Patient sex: M
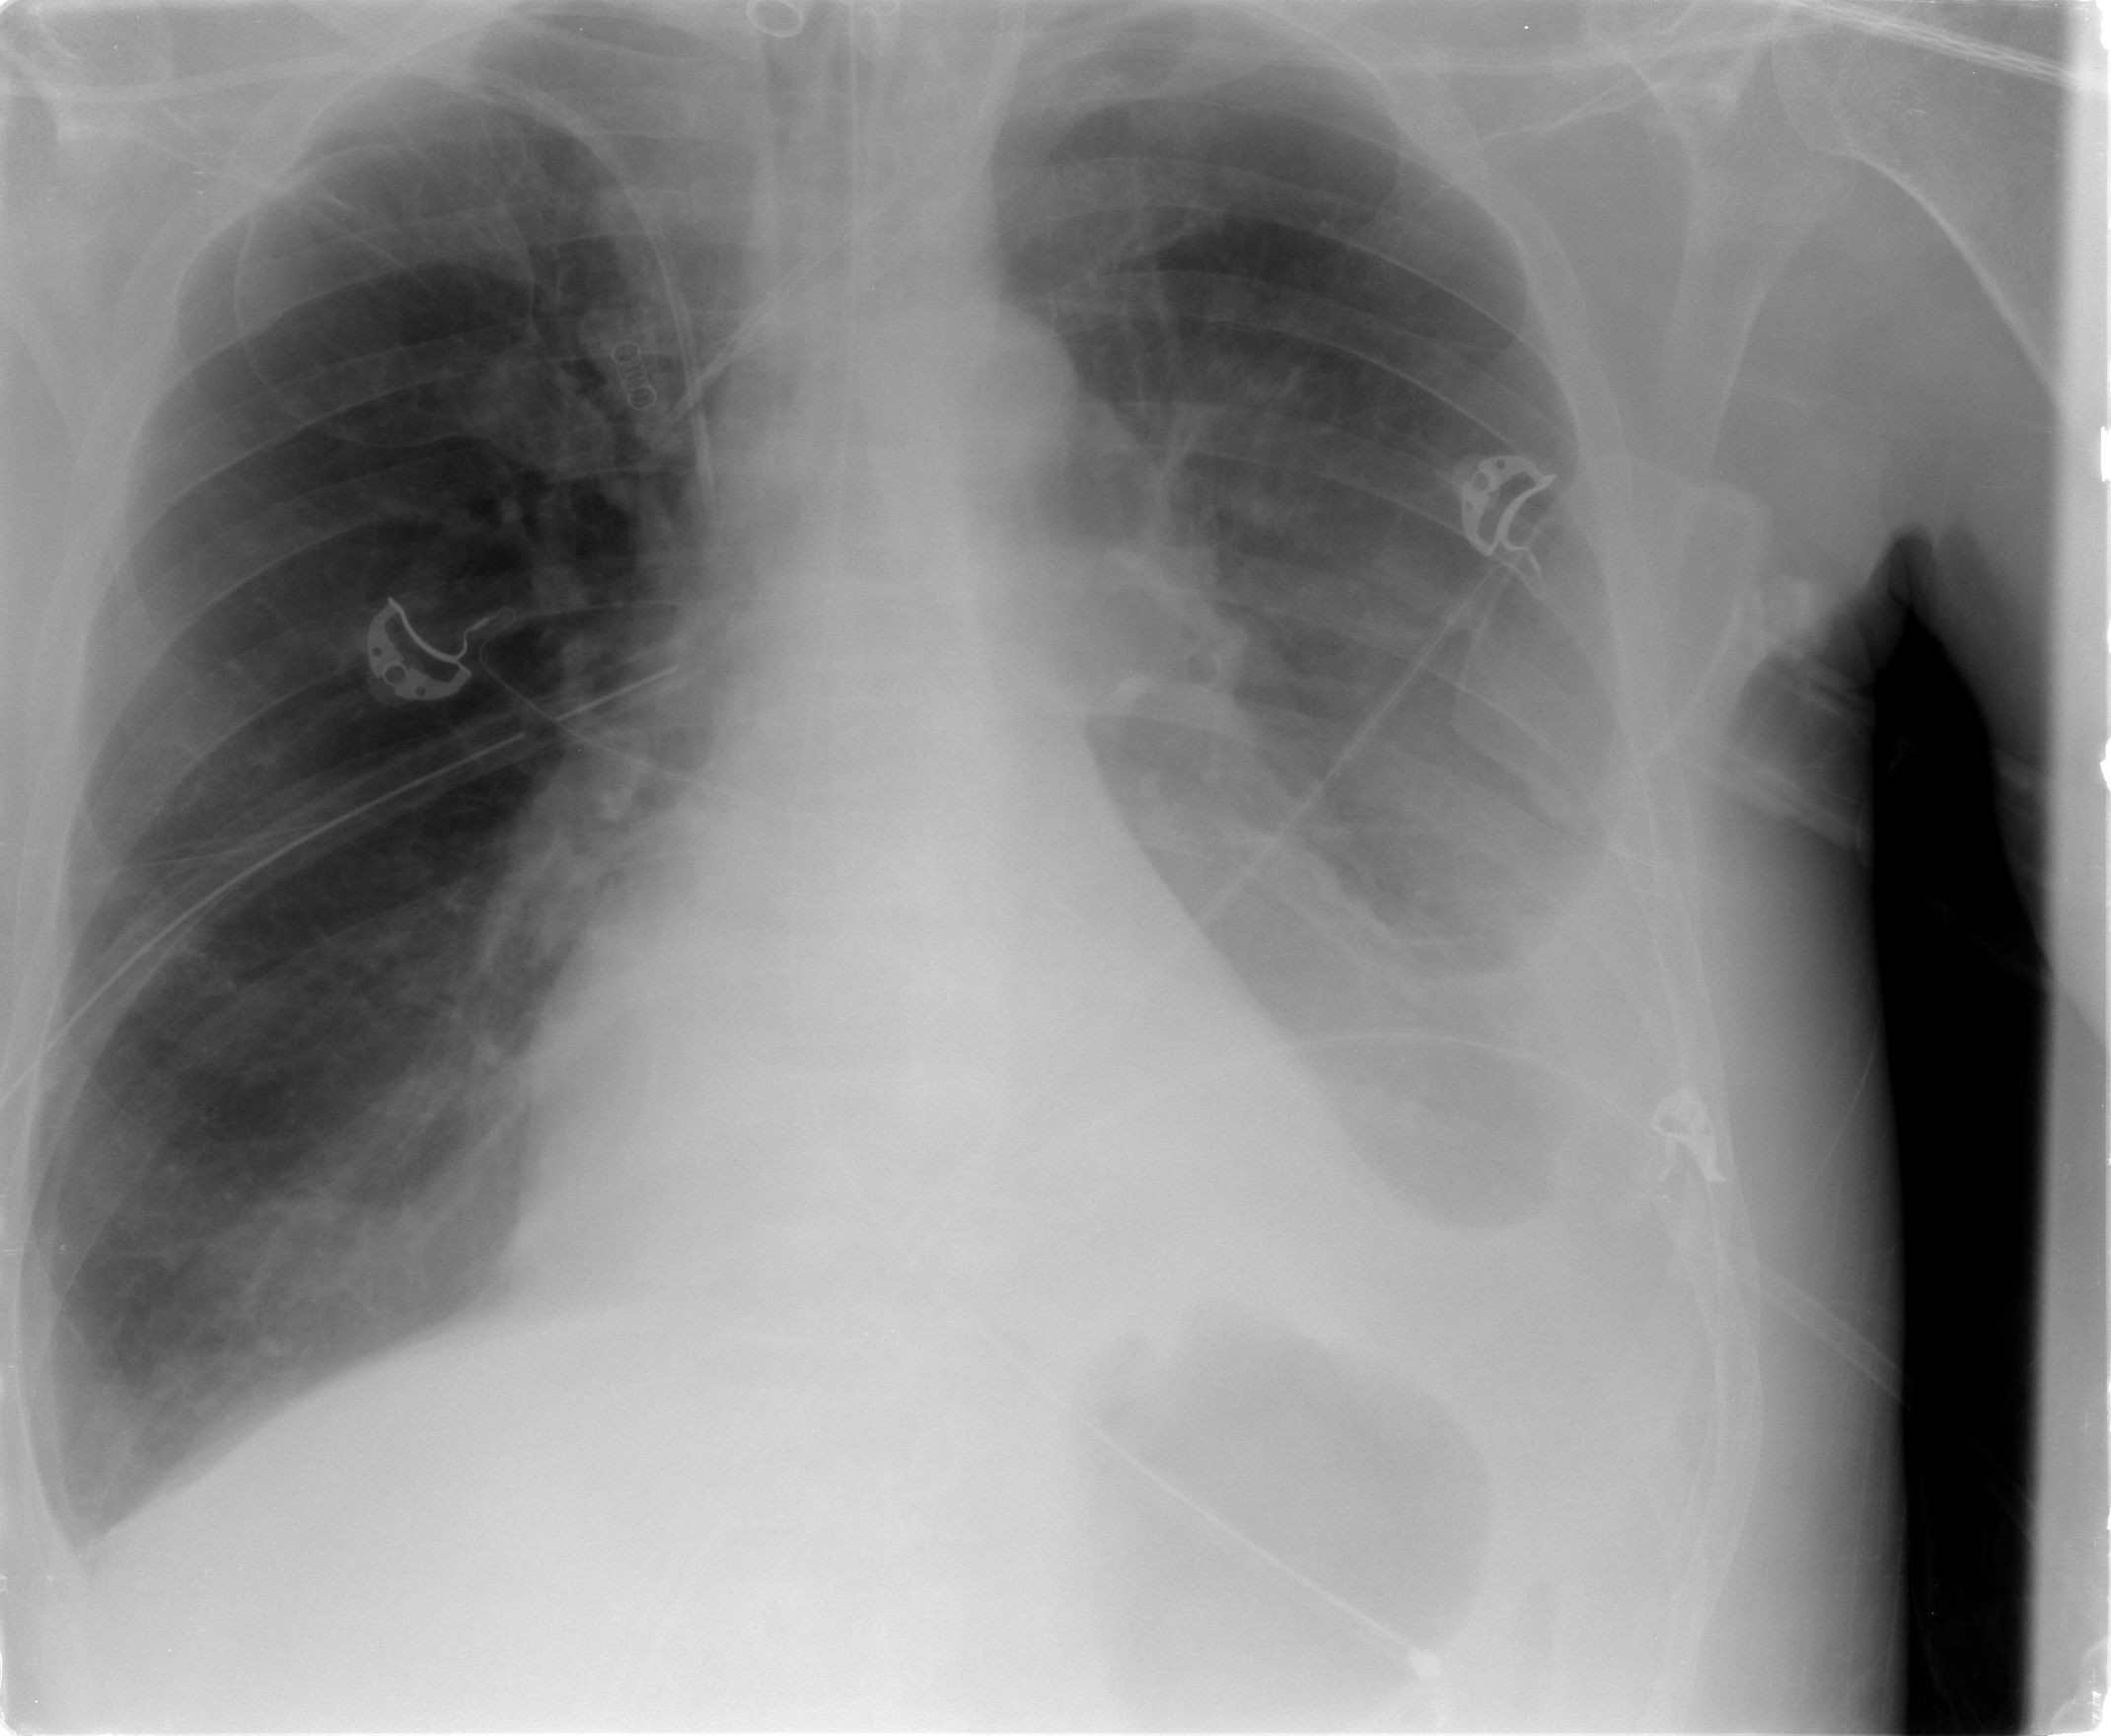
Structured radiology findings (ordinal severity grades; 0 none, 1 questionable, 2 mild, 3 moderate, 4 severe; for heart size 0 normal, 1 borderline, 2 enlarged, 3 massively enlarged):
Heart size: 0
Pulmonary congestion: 1
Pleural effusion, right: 1
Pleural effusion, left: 2
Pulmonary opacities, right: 0
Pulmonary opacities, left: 0
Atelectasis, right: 2
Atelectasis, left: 3